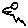
Label: bird